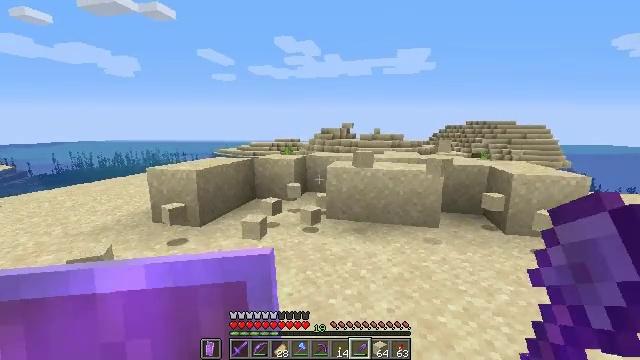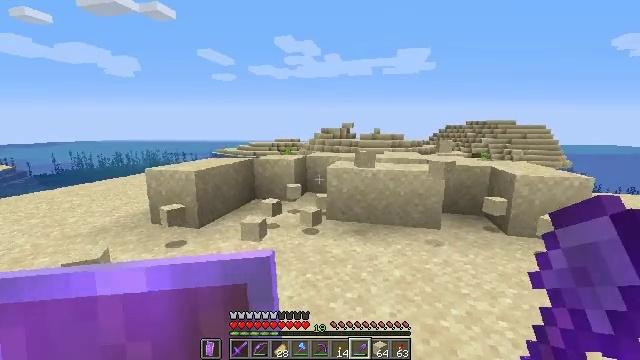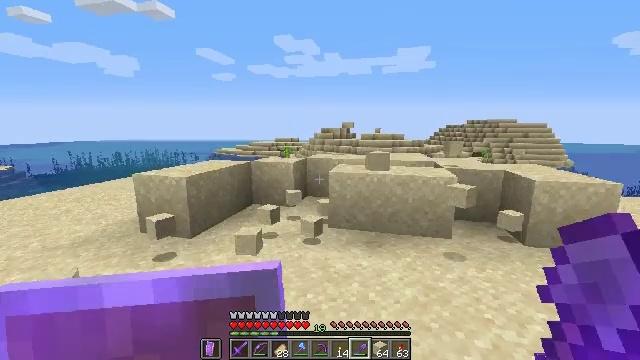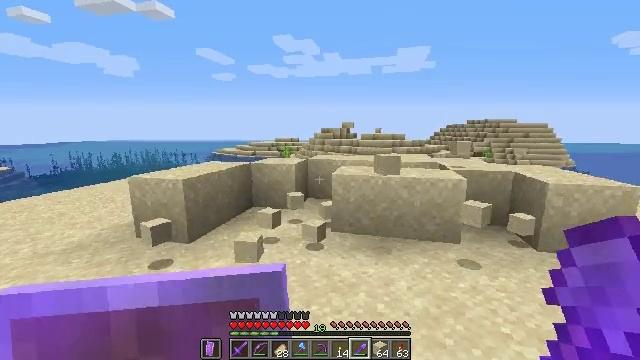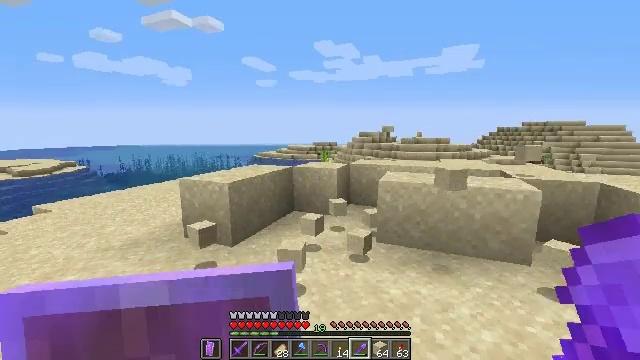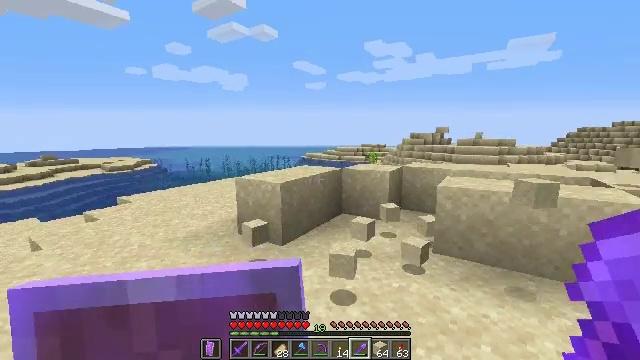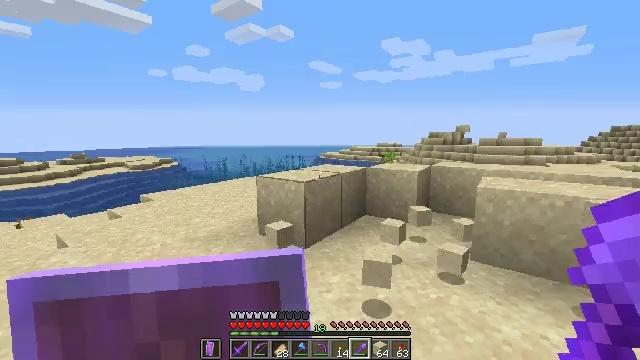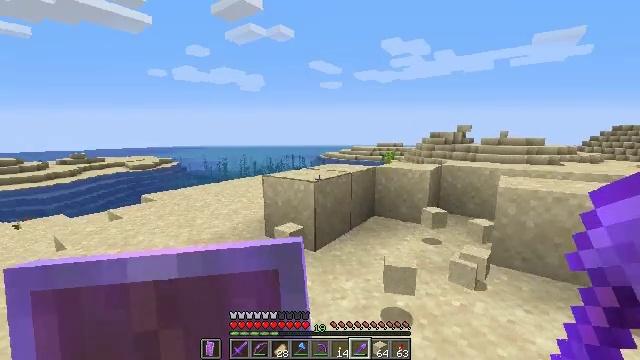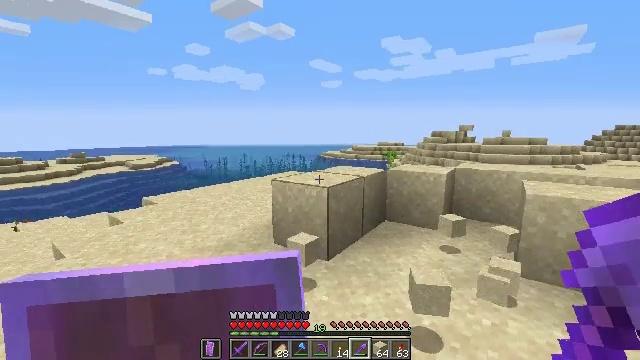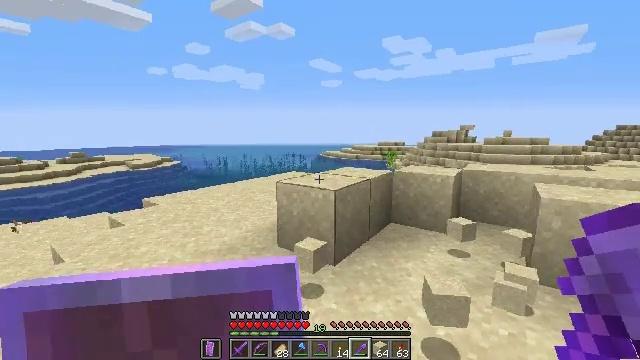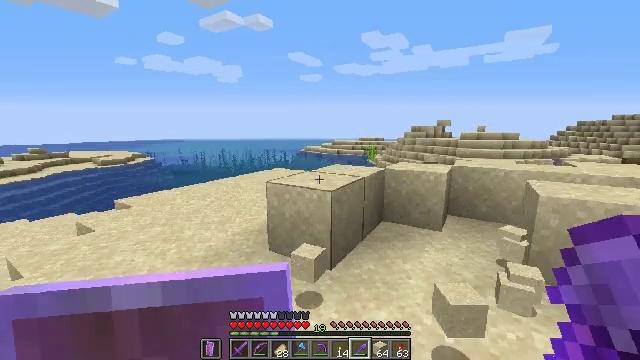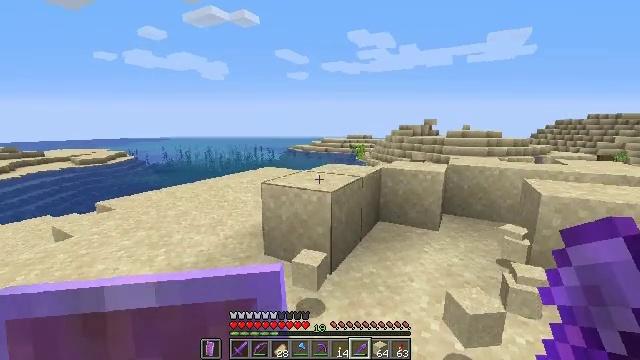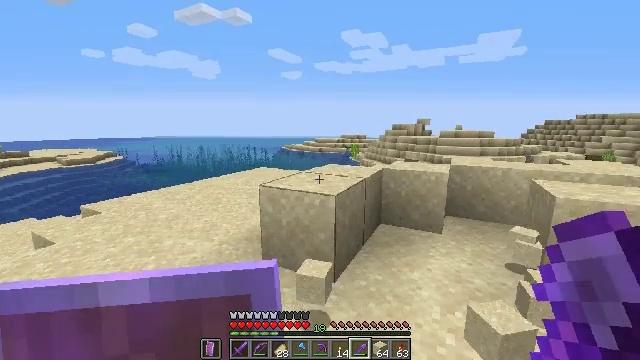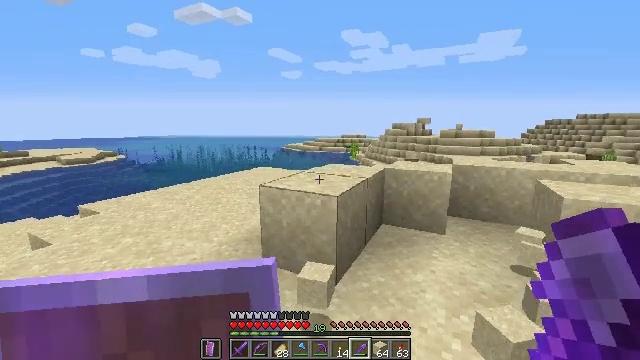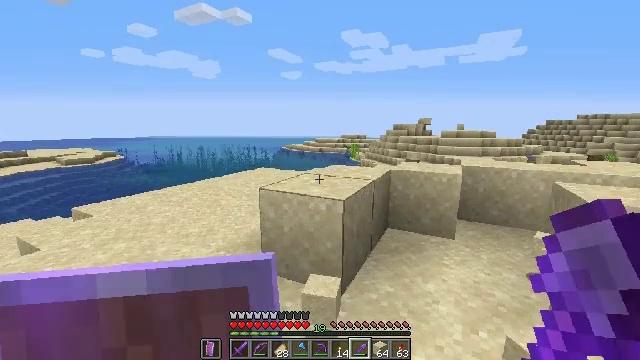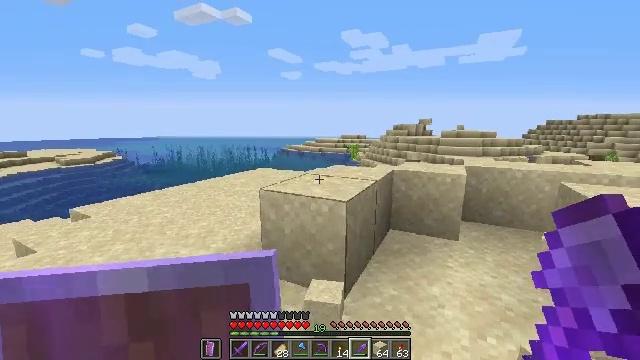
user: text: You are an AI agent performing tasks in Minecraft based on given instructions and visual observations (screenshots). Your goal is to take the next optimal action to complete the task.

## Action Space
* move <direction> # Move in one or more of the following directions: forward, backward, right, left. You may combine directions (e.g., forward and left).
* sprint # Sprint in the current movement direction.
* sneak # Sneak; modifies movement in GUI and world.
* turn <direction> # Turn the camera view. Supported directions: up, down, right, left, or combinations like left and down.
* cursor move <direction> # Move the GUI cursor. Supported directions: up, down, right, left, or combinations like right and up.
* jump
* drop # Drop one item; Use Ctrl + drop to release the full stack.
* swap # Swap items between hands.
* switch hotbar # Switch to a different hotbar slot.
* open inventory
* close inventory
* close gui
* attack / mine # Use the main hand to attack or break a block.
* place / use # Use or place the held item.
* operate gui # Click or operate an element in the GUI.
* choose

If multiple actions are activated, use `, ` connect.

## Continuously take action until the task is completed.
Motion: motion action
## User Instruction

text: Break the sand block.
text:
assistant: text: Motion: move forward
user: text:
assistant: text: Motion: move forward
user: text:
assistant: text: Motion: move forward and move left
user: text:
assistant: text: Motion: move forward and move left, turn left
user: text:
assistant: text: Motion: move forward and move left, turn left
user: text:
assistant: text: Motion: move forward and move left, turn left
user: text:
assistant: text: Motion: move forward and move left
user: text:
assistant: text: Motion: move forward and move left
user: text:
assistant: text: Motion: move forward and move left
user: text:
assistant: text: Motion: move forward and move left, turn right and down
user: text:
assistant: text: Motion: move forward and move left, turn right
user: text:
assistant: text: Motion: move forward, turn right
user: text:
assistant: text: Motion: move forward
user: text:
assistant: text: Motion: no_op
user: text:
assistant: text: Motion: no_op
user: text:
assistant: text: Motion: no_op
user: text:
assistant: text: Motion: attack / mine
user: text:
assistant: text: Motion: attack / mine
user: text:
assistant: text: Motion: move right, attack / mine
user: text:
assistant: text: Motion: move right, attack / mine
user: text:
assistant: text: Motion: move right, turn right, attack / mine
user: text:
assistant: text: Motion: move right, turn right, attack / mine
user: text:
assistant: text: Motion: move right, attack / mine
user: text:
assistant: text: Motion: move forward and move right, attack / mine
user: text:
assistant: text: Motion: move forward and move right, turn right, attack / mine
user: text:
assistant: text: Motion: move forward and move right, turn right, attack / mine
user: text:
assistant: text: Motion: move forward and move right, turn right, attack / mine
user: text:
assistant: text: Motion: move forward and move right, turn right, attack / mine
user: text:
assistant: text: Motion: move forward and move right, turn right, attack / mine
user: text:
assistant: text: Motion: move forward and move right, turn right, attack / mine